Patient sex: F
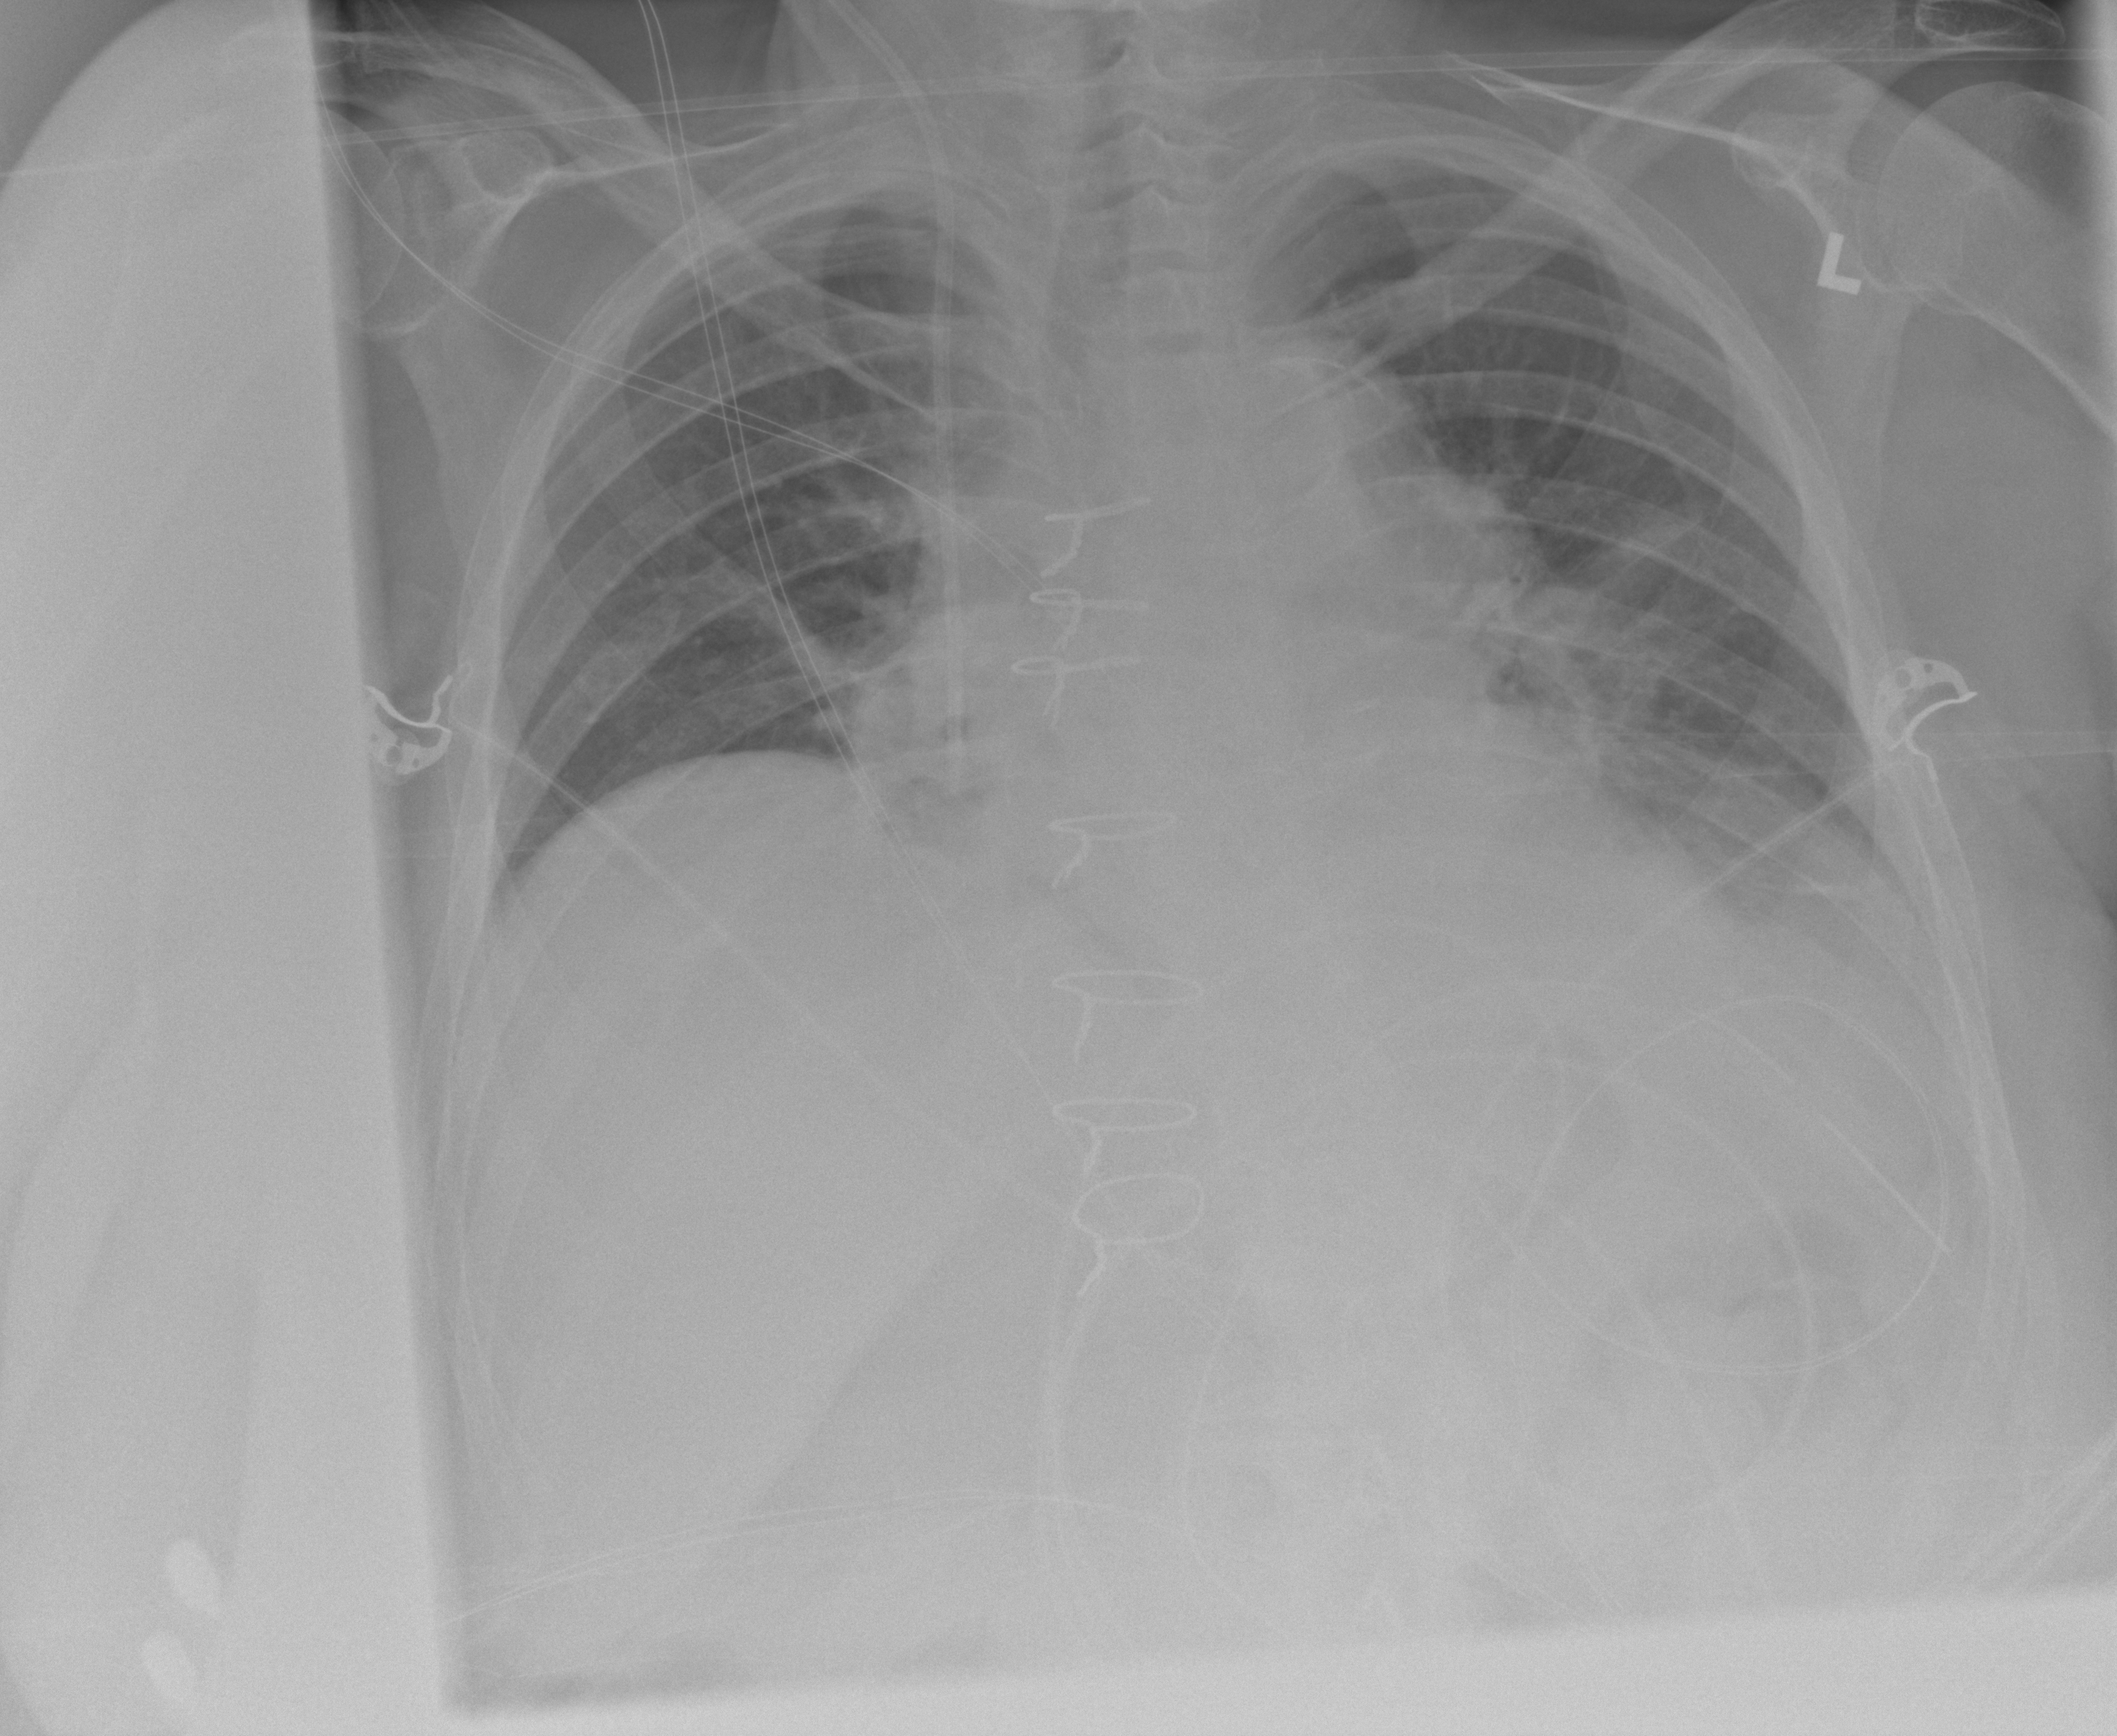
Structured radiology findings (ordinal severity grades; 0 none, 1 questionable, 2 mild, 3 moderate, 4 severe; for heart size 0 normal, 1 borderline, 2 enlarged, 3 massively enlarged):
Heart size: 1
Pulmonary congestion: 2
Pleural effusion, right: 0
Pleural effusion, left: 2
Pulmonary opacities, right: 0
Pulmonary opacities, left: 0
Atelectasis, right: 0
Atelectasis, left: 2